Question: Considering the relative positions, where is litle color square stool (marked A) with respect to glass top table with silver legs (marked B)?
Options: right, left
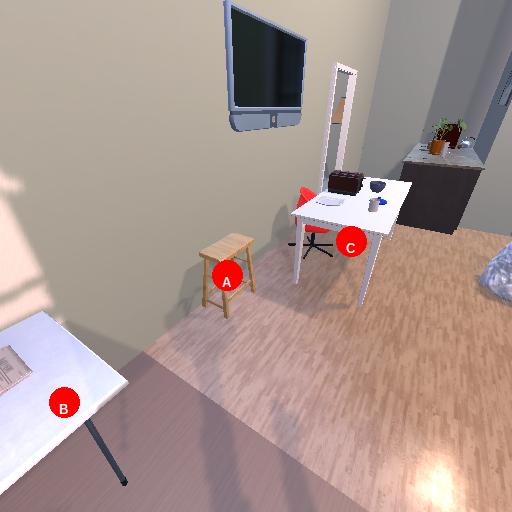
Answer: right